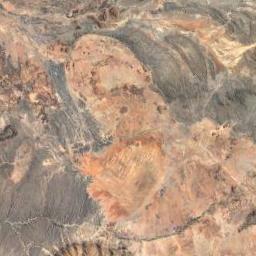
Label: mountain